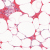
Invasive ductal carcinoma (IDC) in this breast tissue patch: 0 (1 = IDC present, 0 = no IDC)